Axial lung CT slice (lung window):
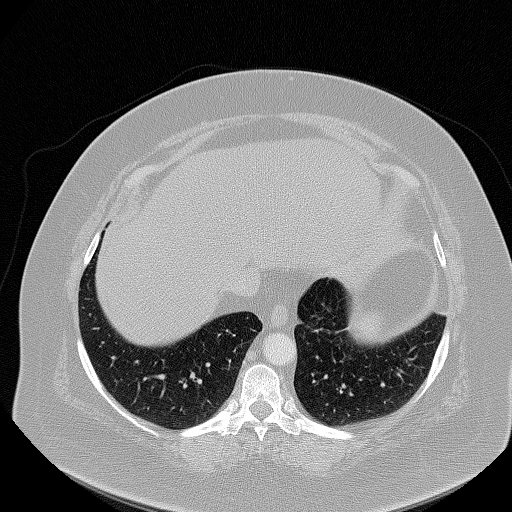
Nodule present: no